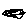
Label: cloud